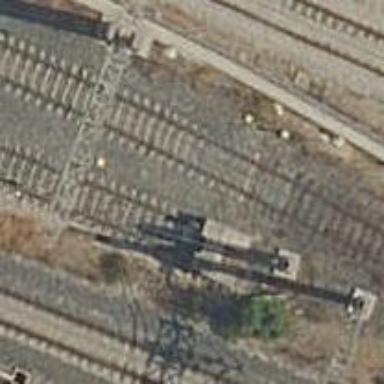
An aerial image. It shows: Railway buffer stop.